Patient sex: F
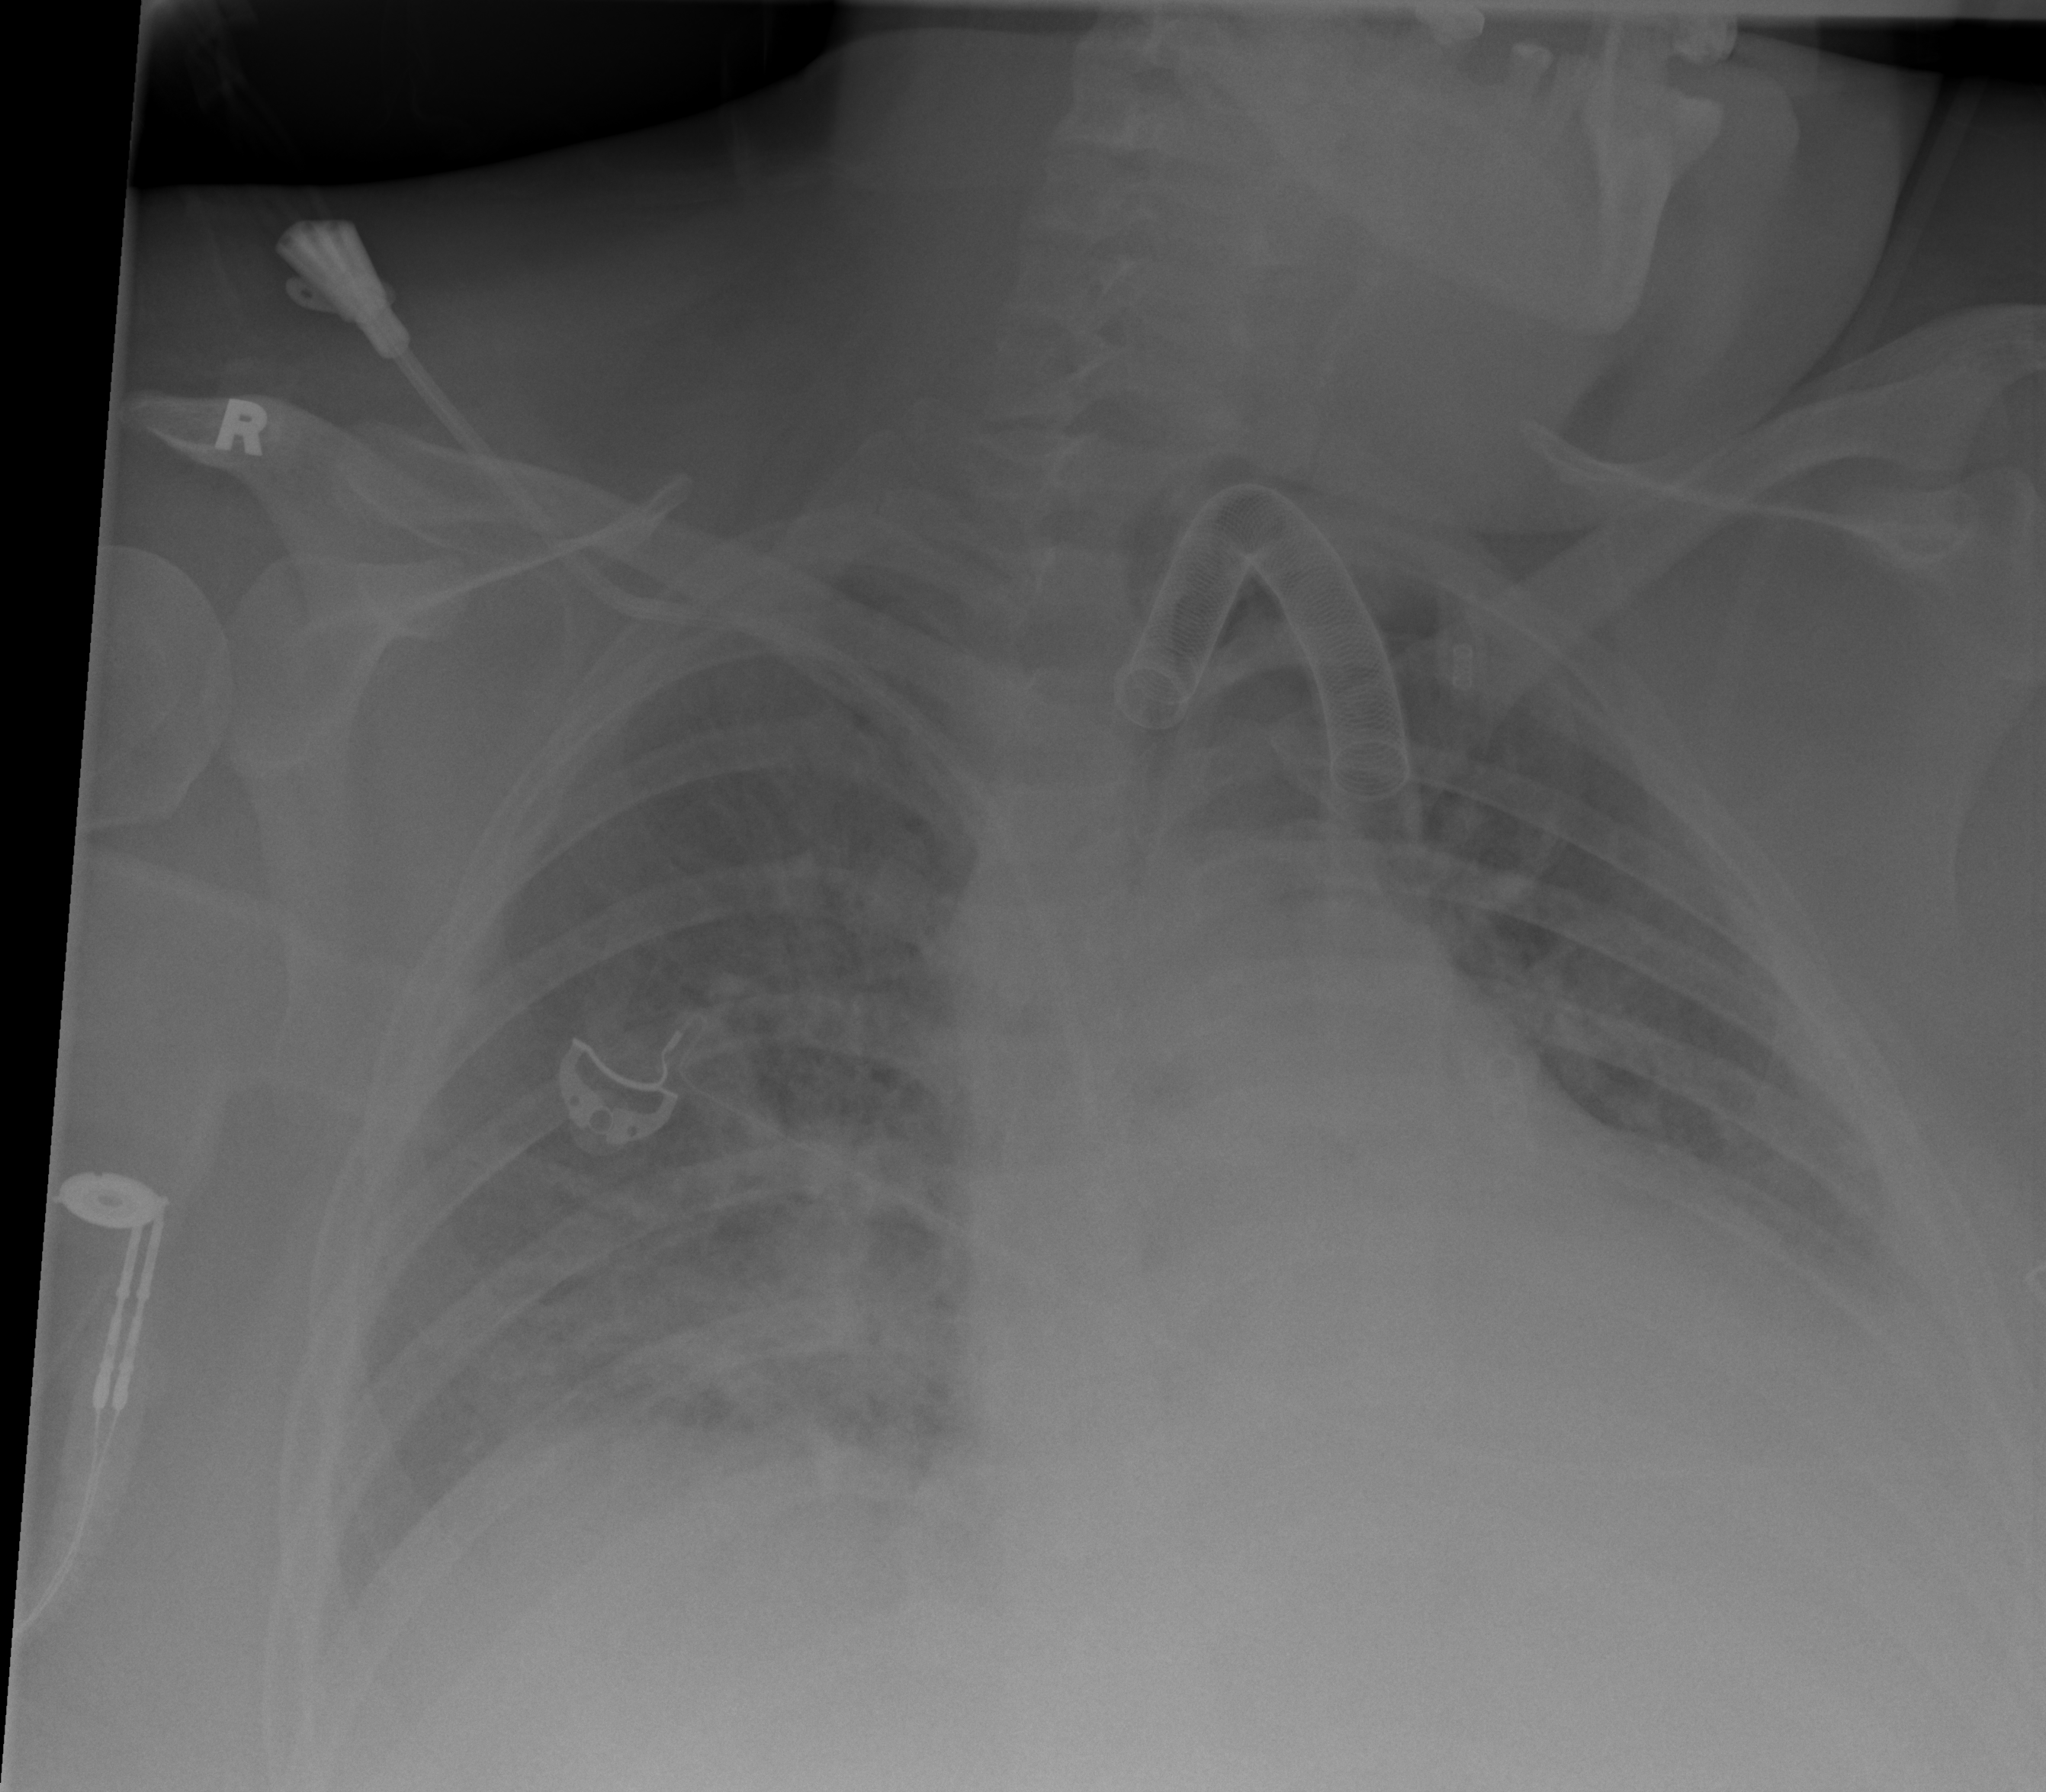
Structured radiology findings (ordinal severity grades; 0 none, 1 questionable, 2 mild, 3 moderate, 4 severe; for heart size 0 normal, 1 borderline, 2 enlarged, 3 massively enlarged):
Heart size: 2
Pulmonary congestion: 3
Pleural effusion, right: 2
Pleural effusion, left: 2
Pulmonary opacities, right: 2
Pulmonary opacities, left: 2
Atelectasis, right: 2
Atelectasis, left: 2